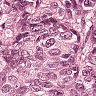
Metastatic tissue present: yes